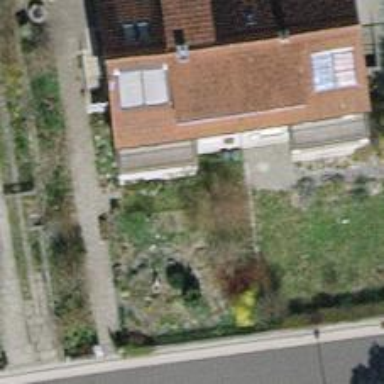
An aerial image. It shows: House with tile roof.